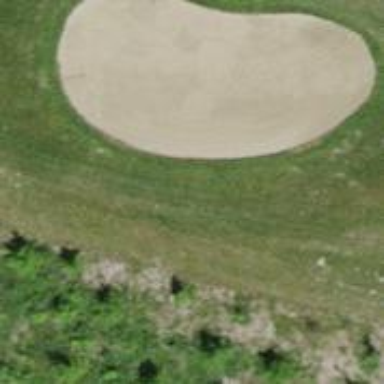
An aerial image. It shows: Golf bunker filled with natural sand.